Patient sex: F
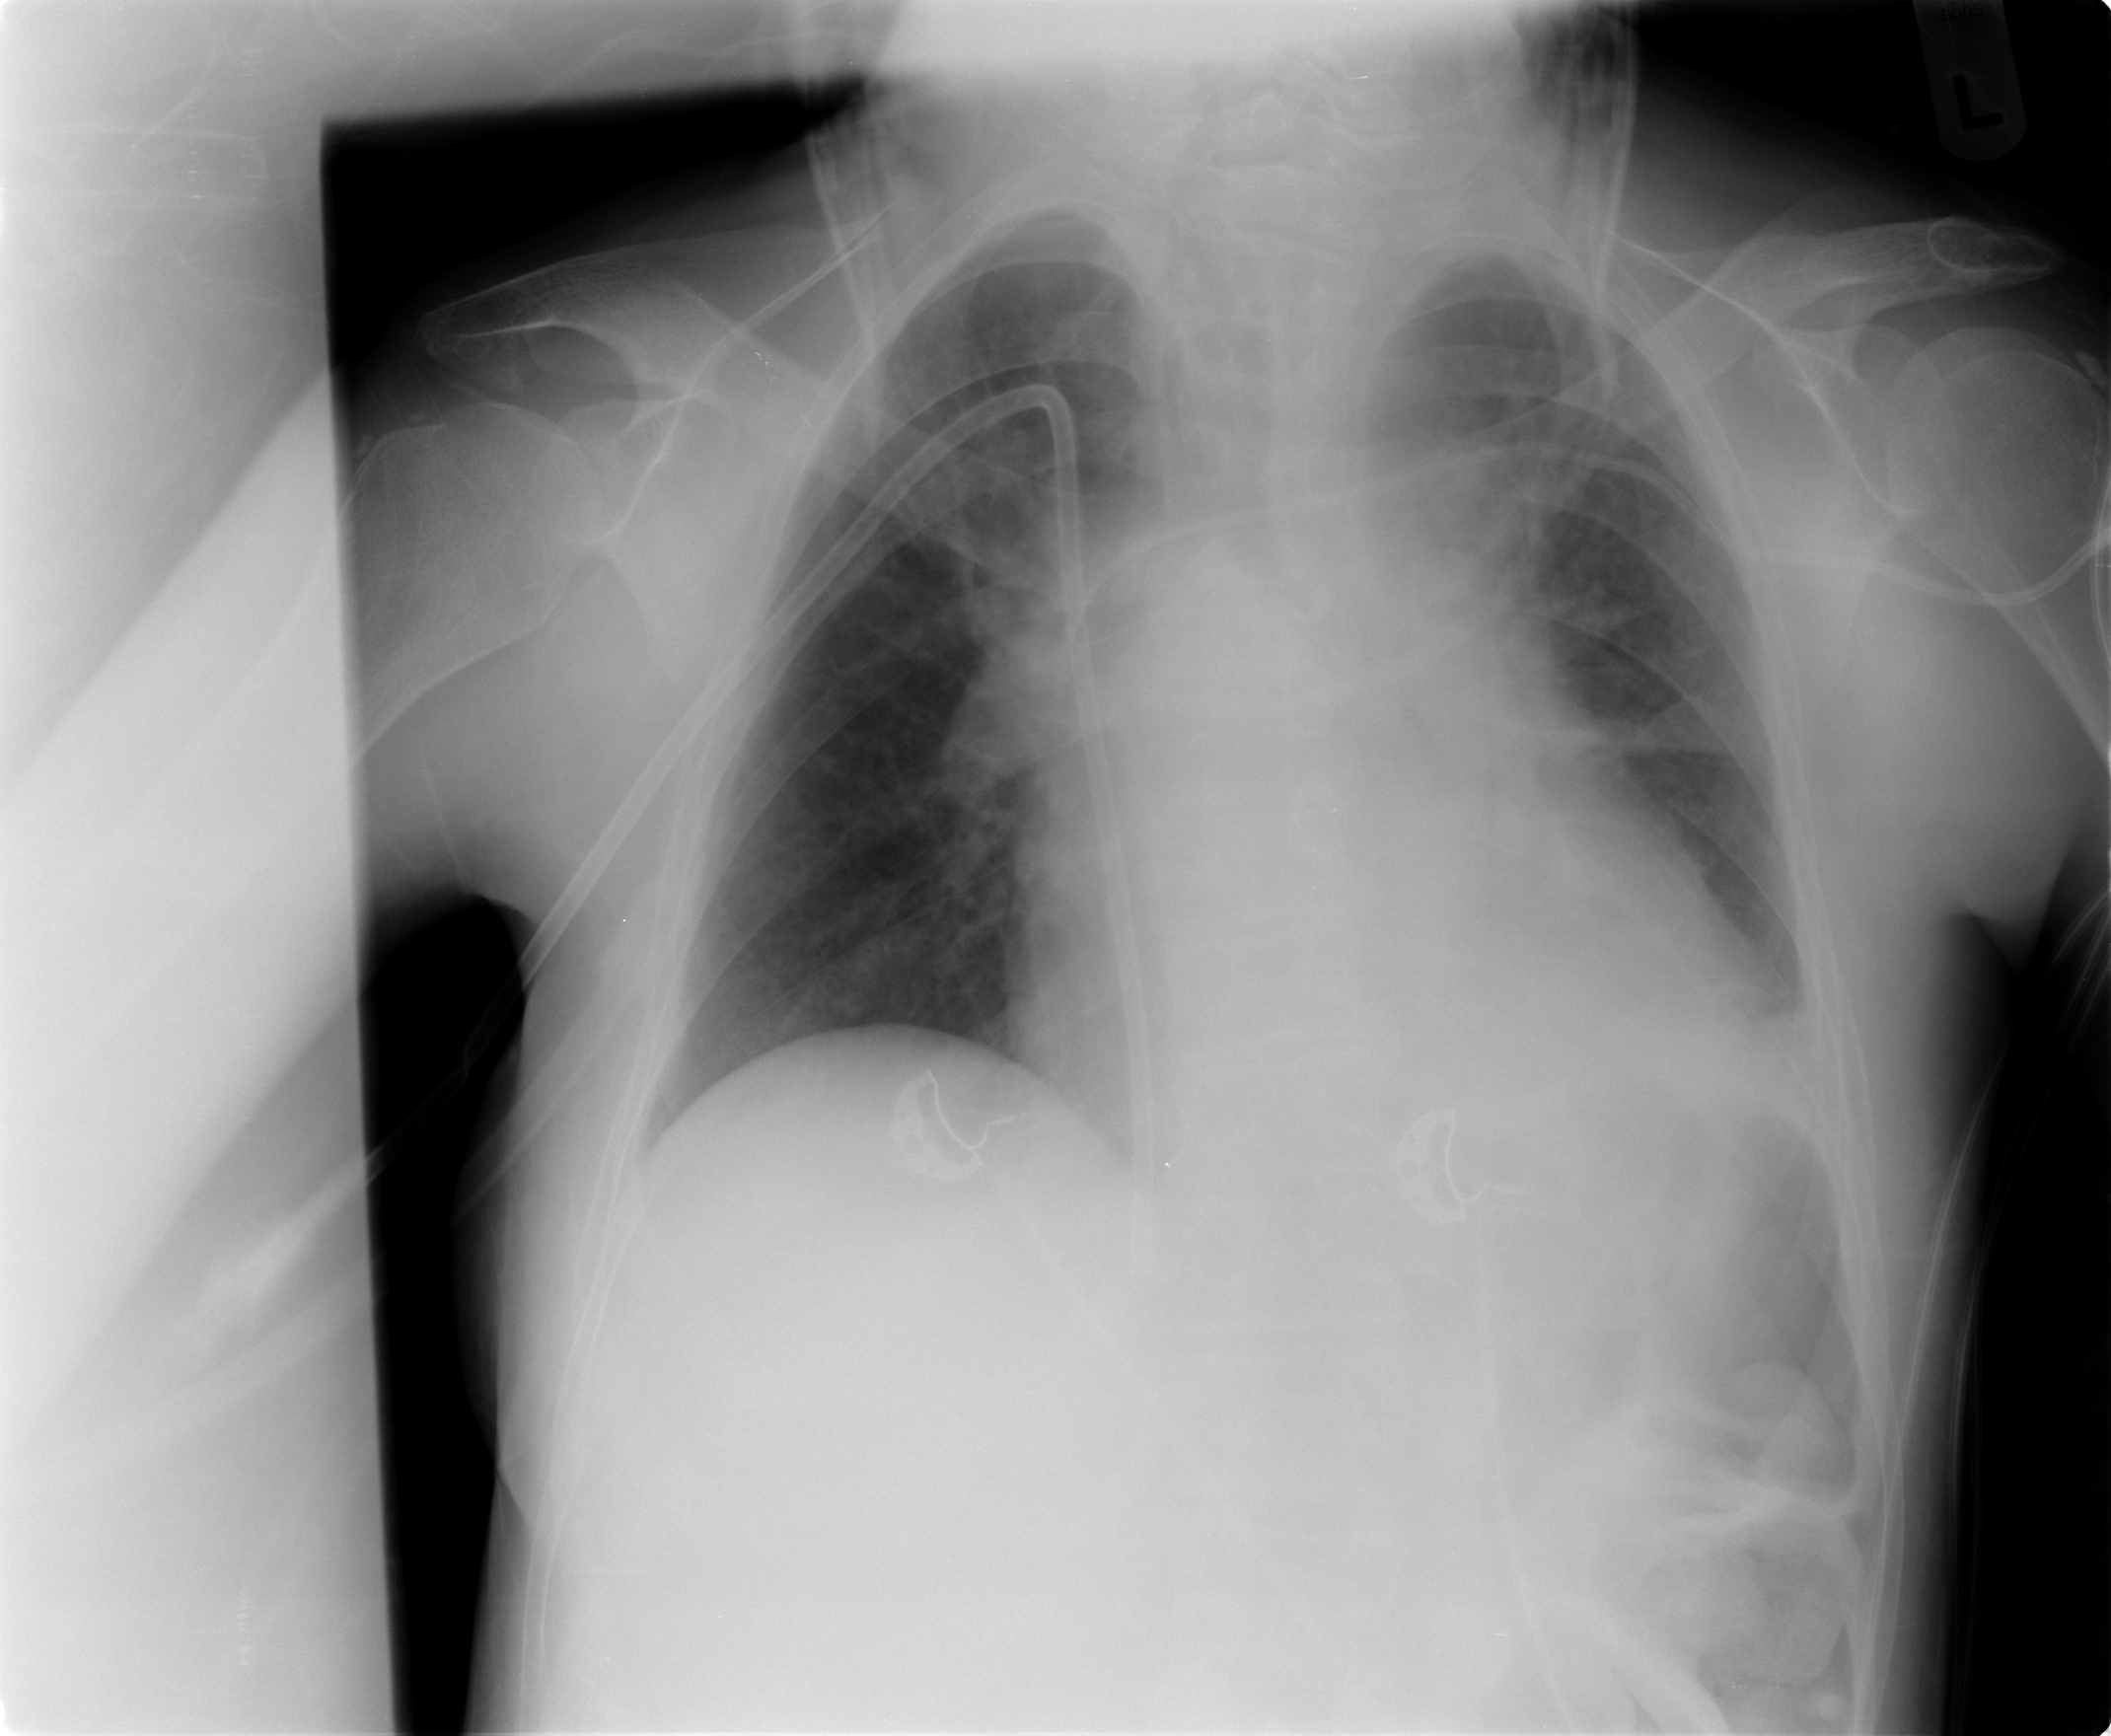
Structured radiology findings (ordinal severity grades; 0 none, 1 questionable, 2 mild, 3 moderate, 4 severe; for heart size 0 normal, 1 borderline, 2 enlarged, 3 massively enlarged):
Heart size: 1
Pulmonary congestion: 0
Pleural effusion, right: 0
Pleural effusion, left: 2
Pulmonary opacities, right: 0
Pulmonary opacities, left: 0
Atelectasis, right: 0
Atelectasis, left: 2